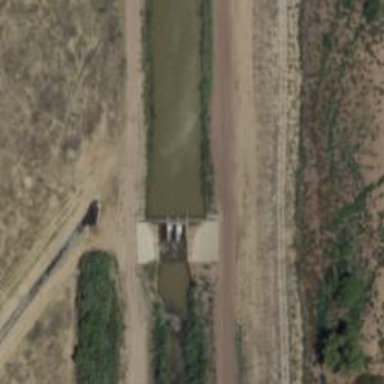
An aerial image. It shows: Lock gate on waterway.